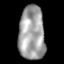
Tissue: lung
Cell type: Epithelial cells
Senescence score: 0.1782
Nuclear area (px): 1377
Mean DAPI intensity: 161.263